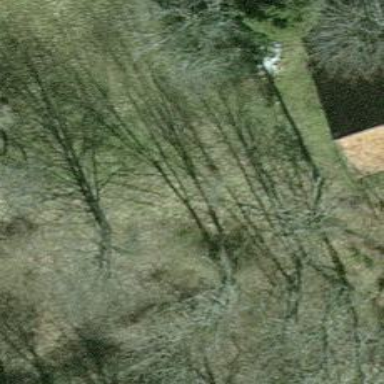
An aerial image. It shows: Single tag "natural: tree."